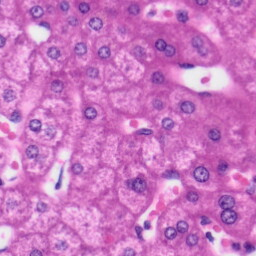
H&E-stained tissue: Liver